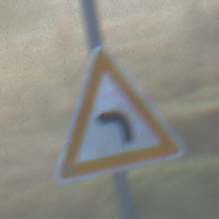
Verkehrszeichen: KurveLinks
Umgebung: Outdoor, Nature
Tageszeit: Dawn
Wetter: Clear
Licht: Natural
Jahreszeit: NotSpecified
Kontrast: LowContrast